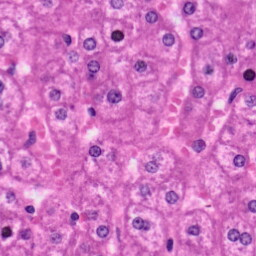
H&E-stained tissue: Liver